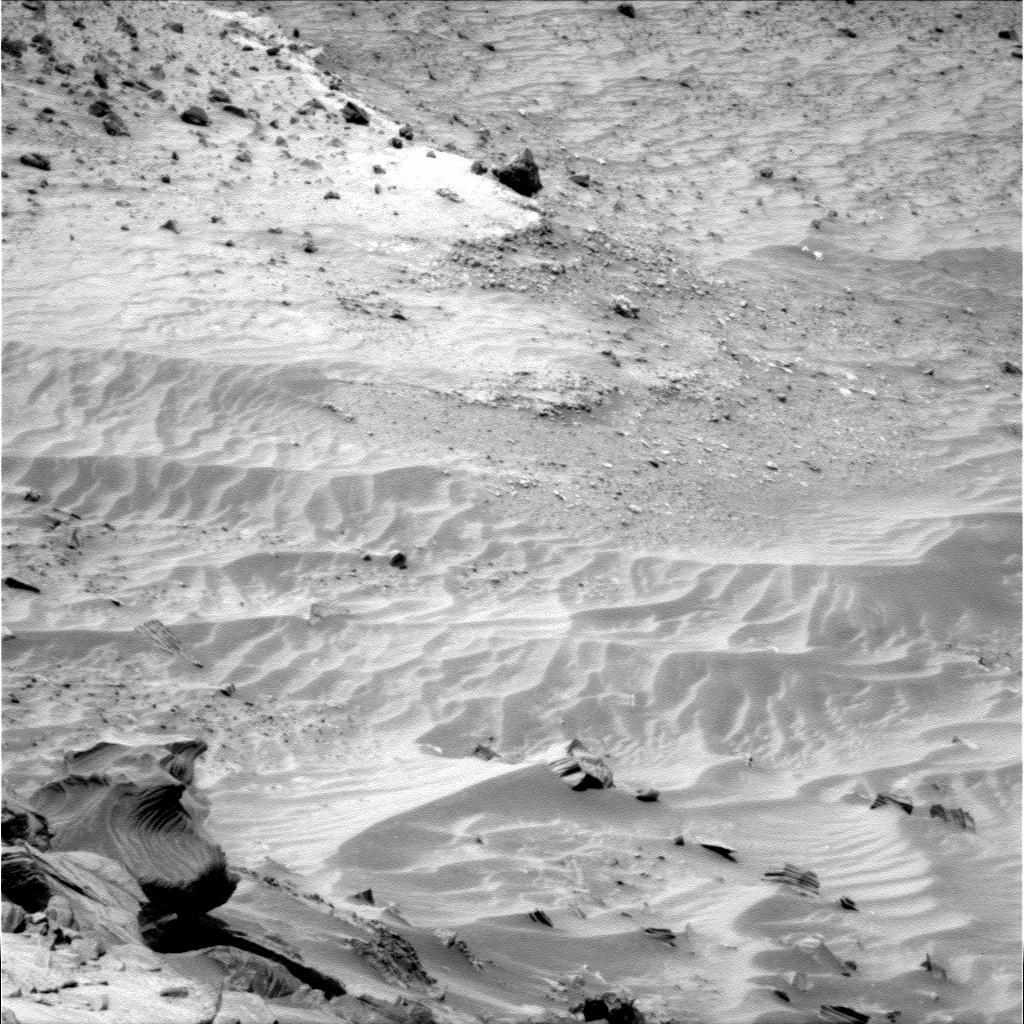
Terrain classes present: Bedrock, Gravel / Sand / Soil, Rock